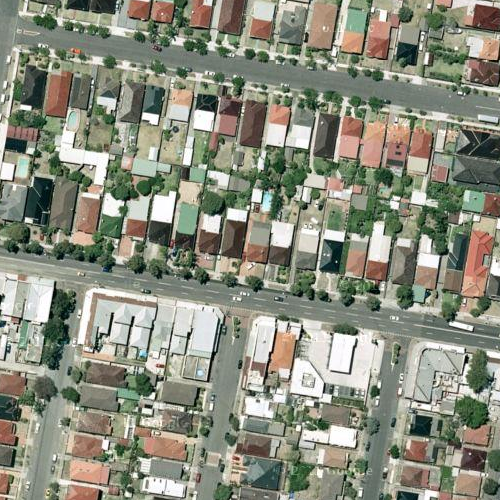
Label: sydney